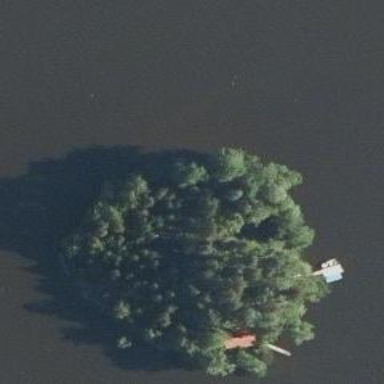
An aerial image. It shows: Islet.